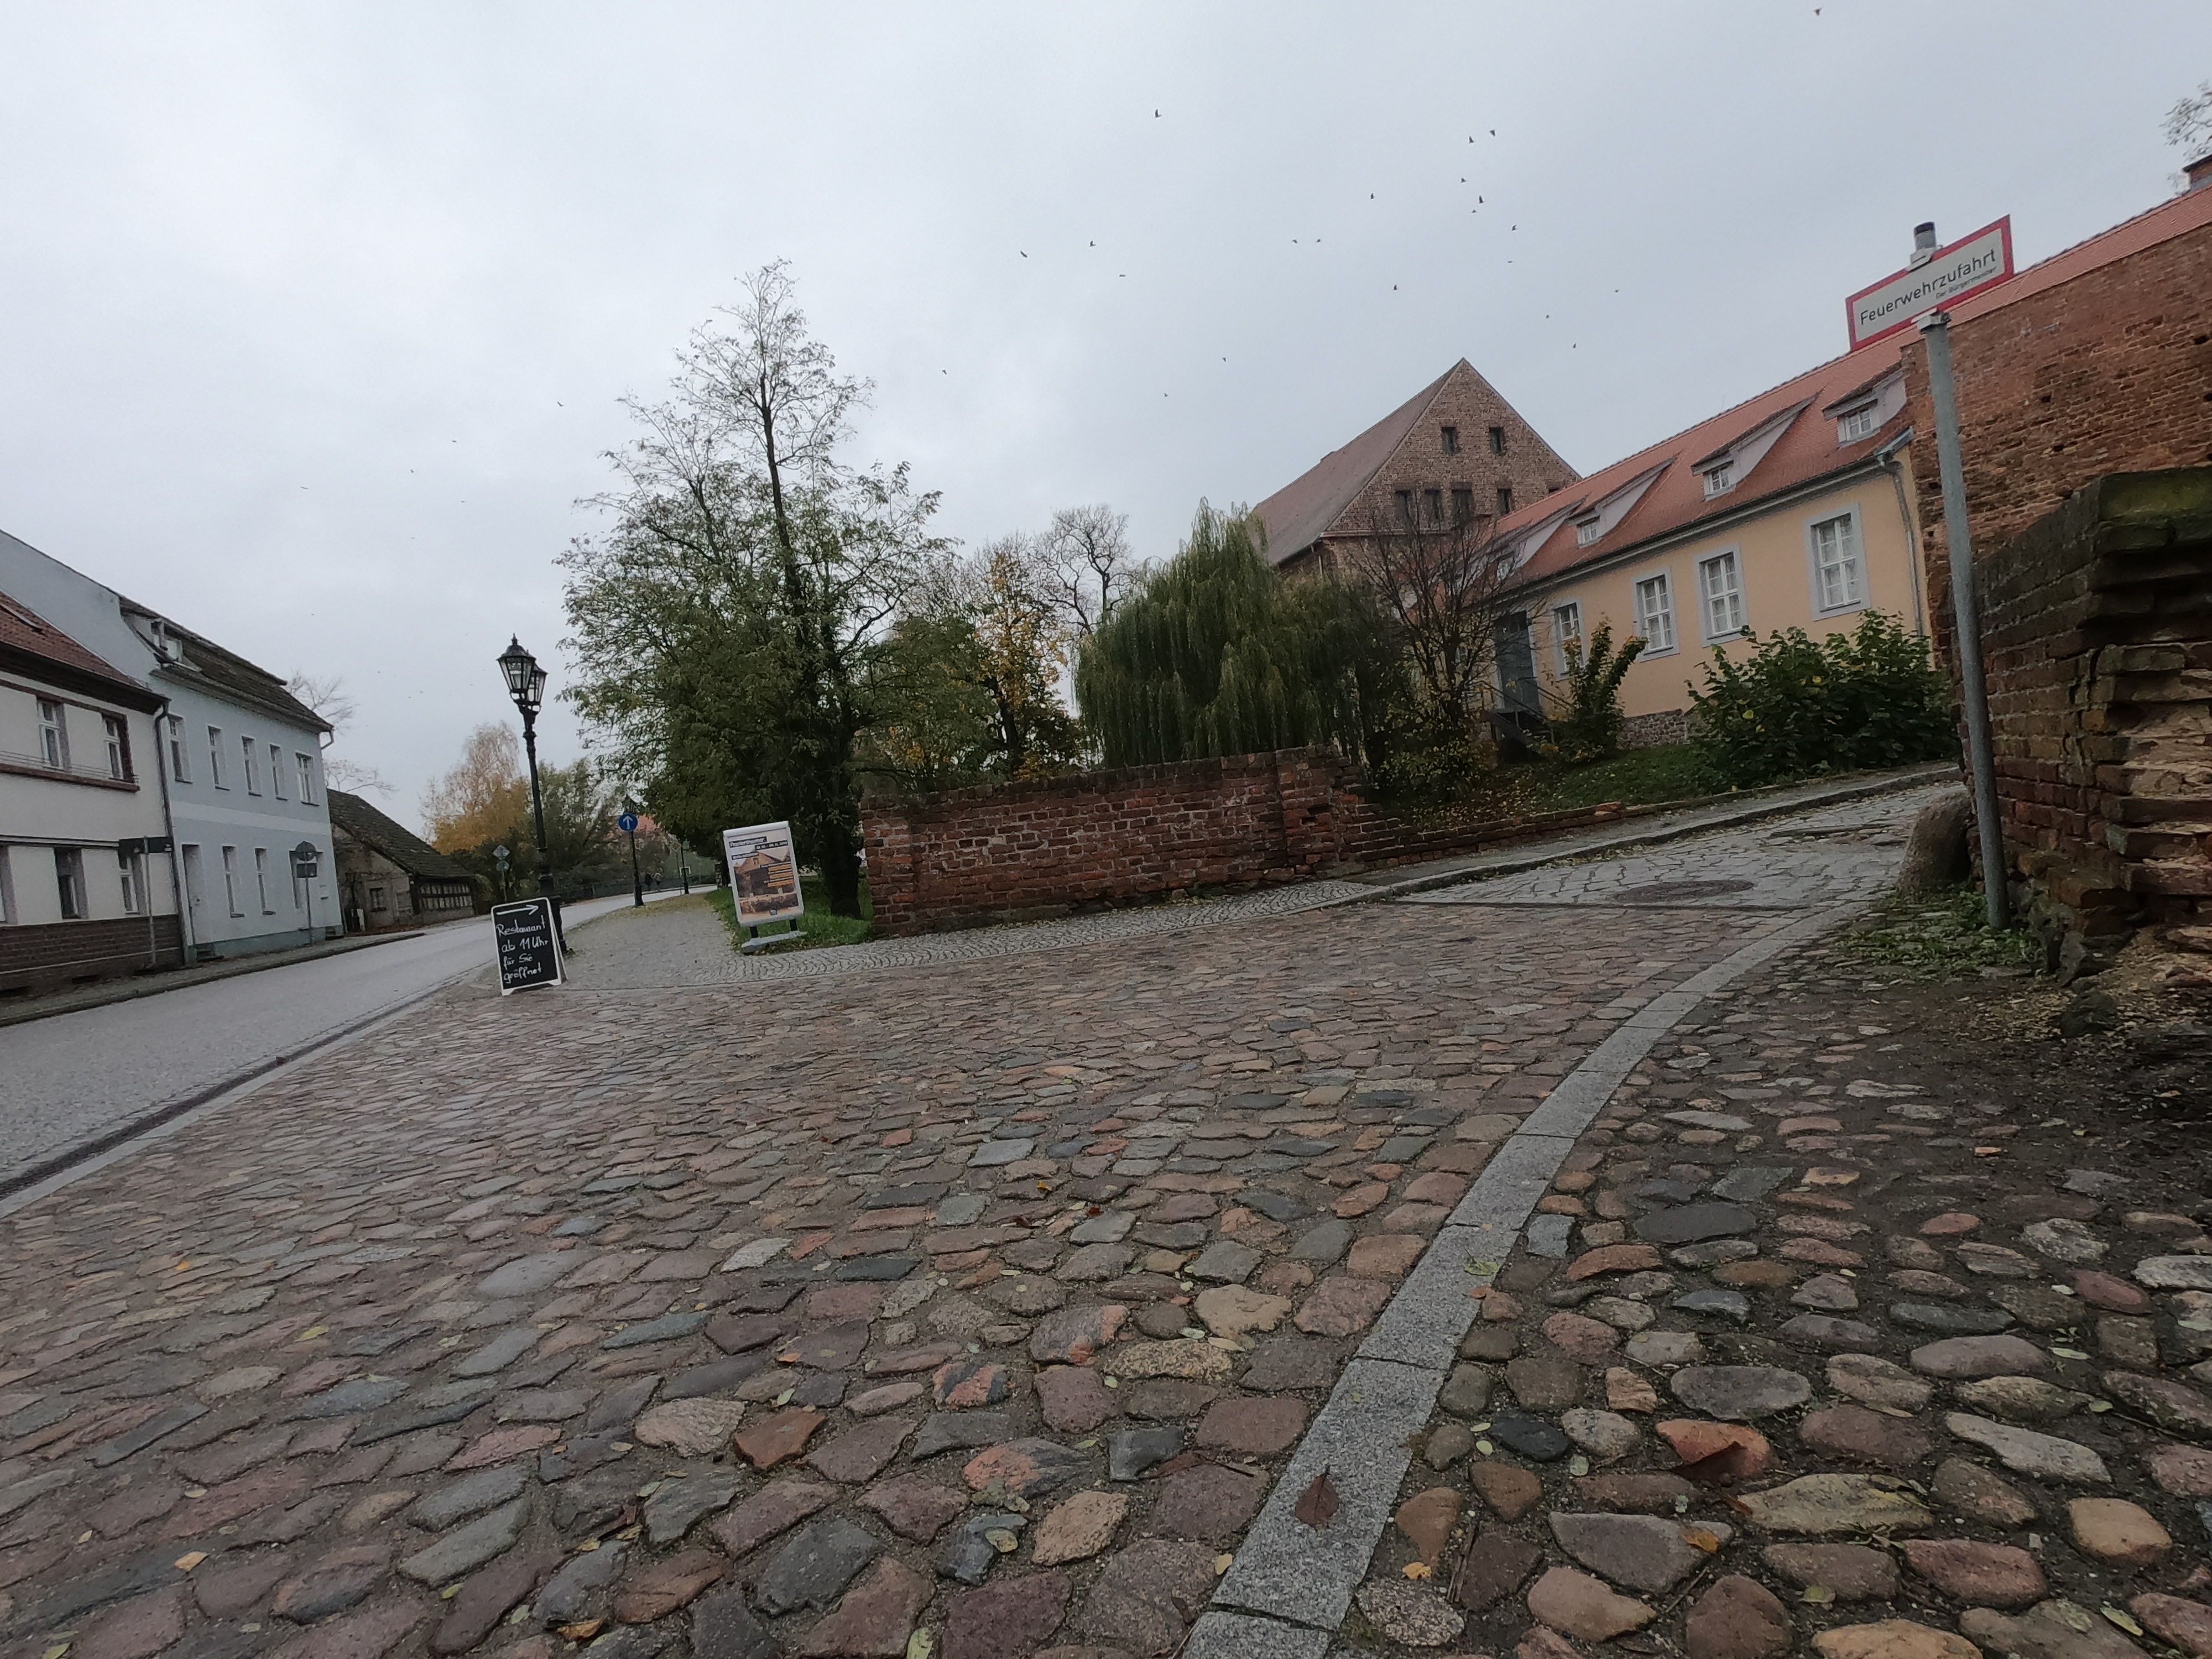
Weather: clear
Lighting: day
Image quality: good
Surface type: walking surface
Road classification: tertiary
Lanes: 2
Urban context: rural cluster
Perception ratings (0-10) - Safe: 5.18, Lively: 5.27, Beautiful: 8.68, Boring: 3.3, Depressing: 1.82, Wealthy: 4.59